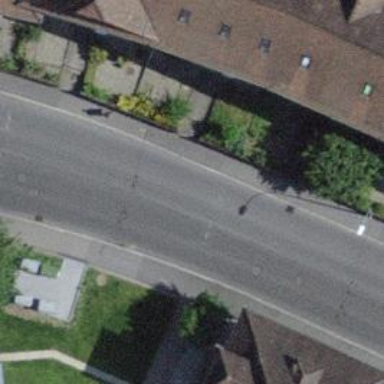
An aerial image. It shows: Kerb barrier.